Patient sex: F
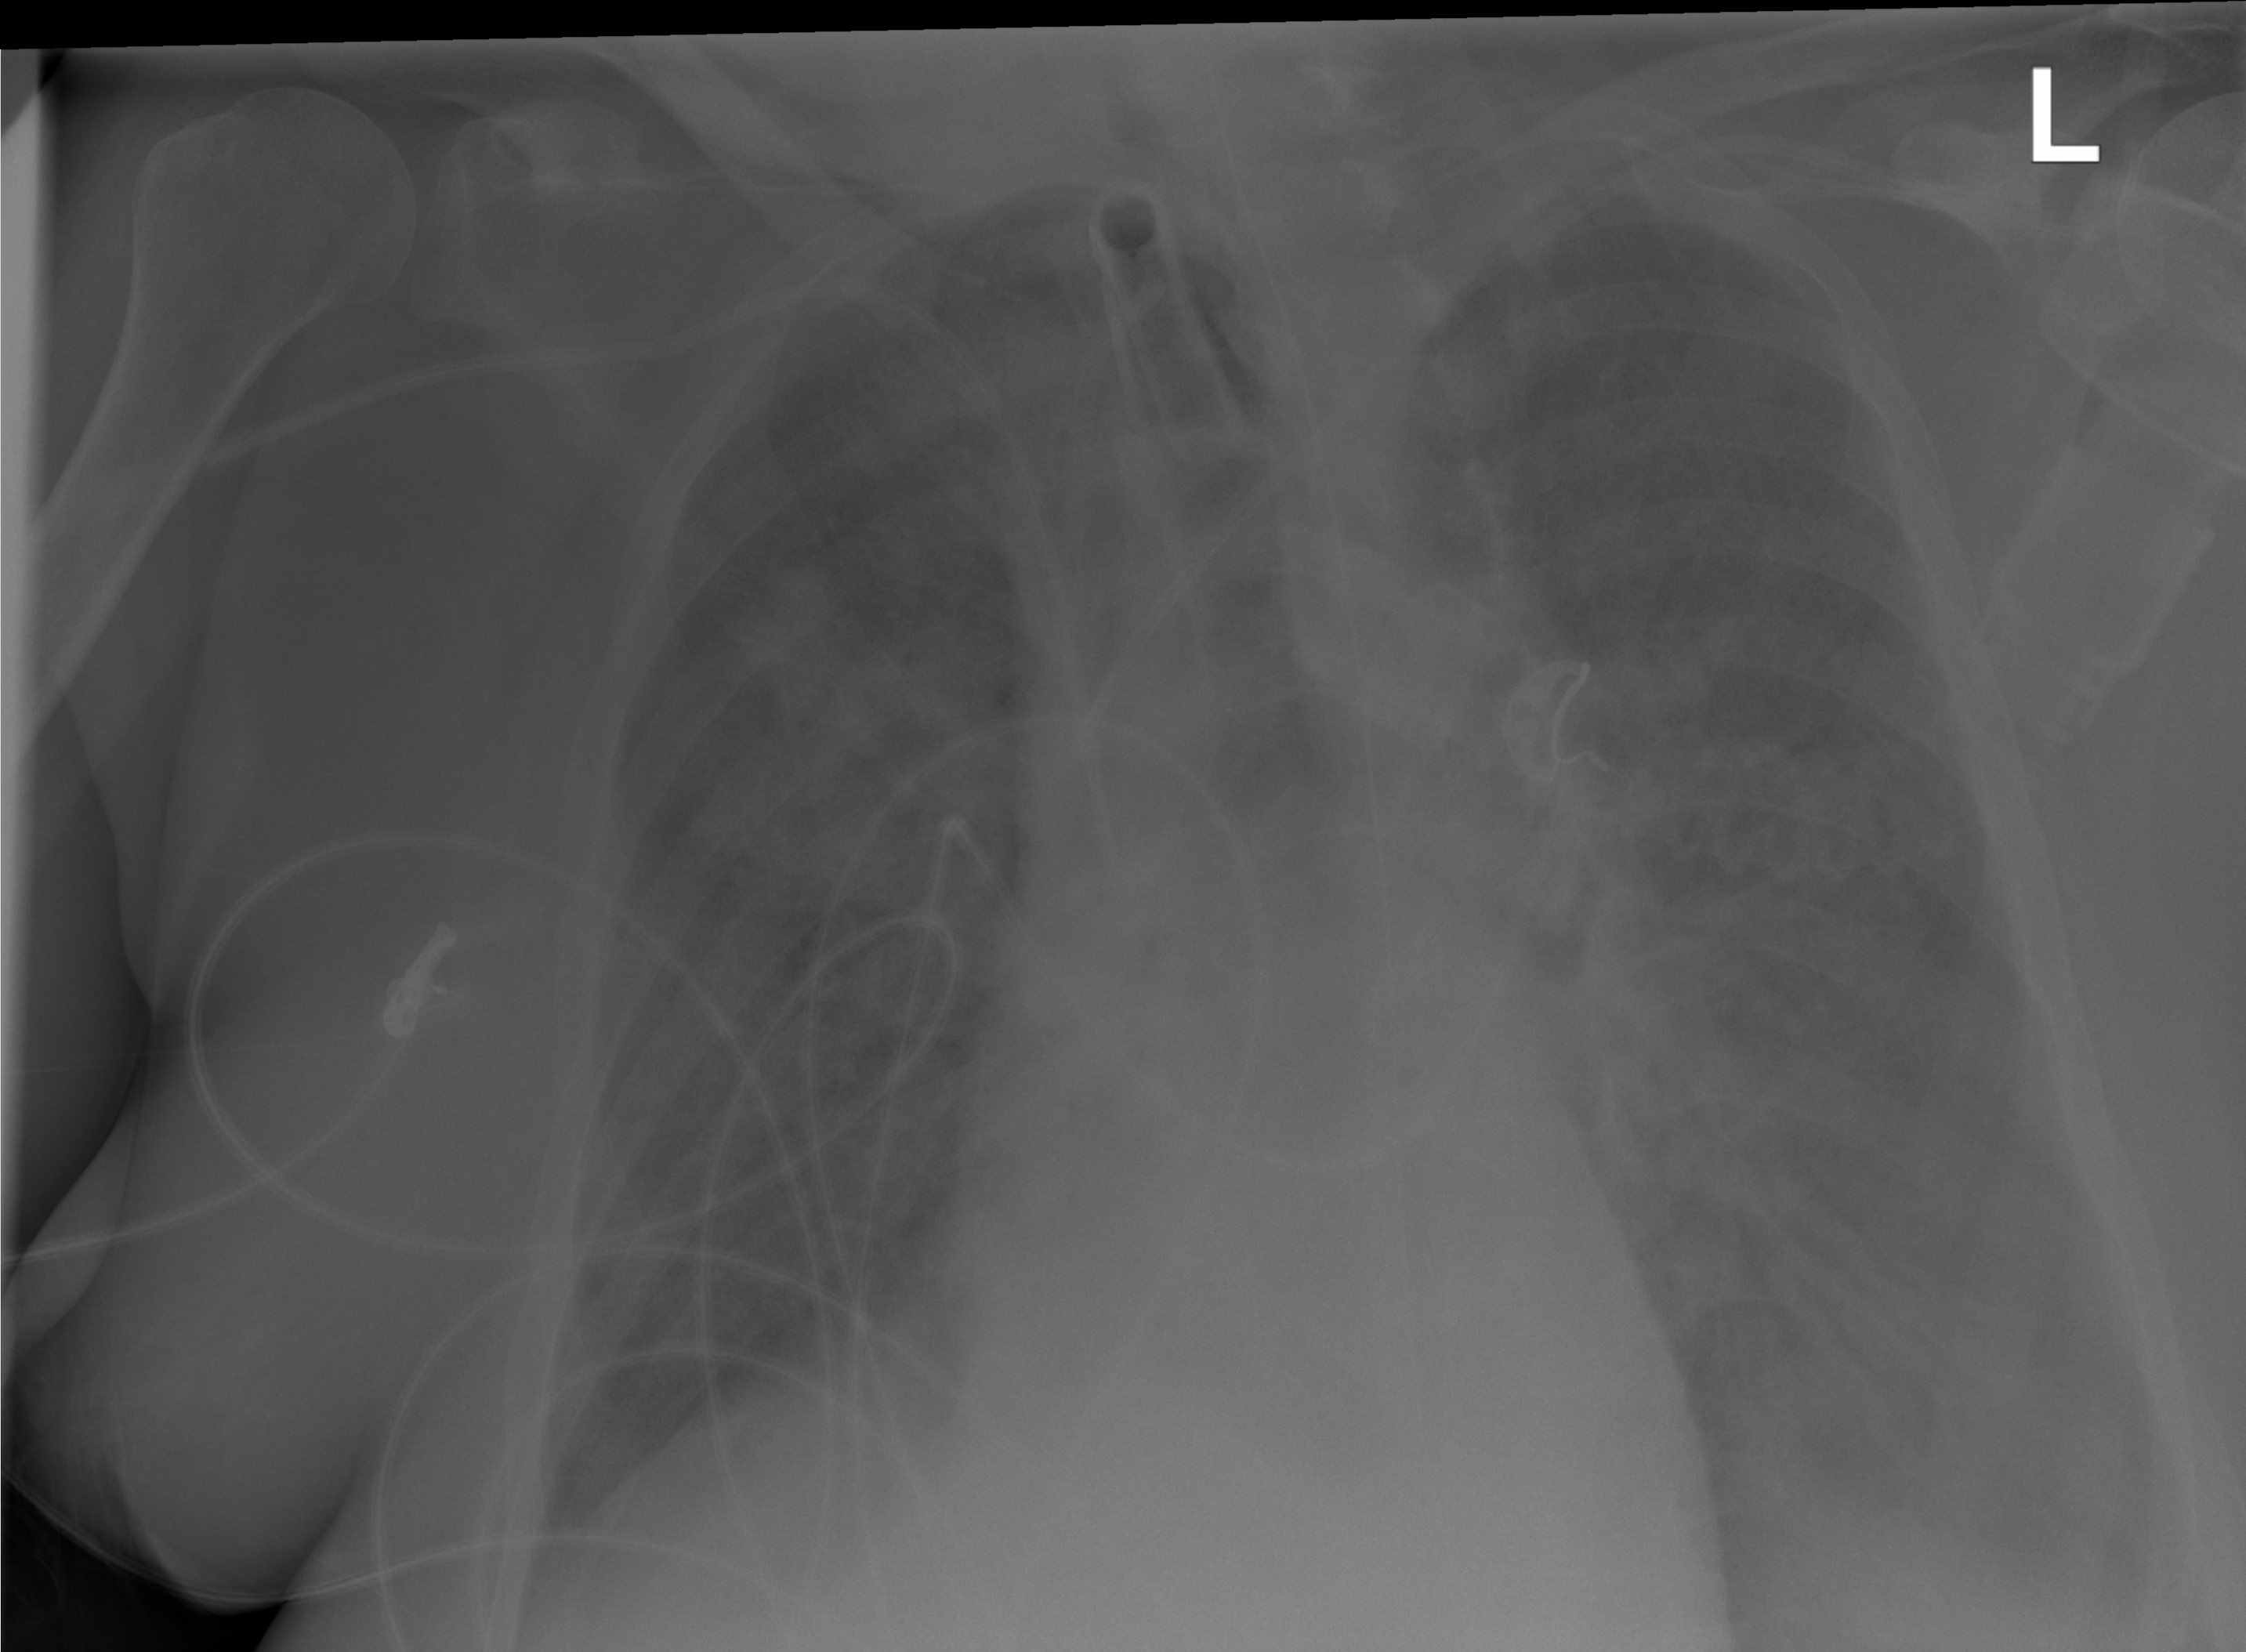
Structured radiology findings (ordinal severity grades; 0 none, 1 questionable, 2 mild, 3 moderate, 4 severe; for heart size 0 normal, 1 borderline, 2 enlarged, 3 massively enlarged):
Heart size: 2
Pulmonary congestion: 3
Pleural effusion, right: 2
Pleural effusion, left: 0
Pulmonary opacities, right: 3
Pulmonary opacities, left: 3
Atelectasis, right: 3
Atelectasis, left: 3